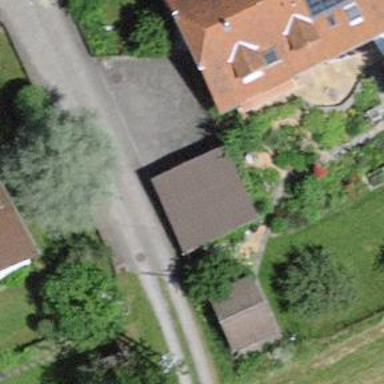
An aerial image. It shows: Garage.